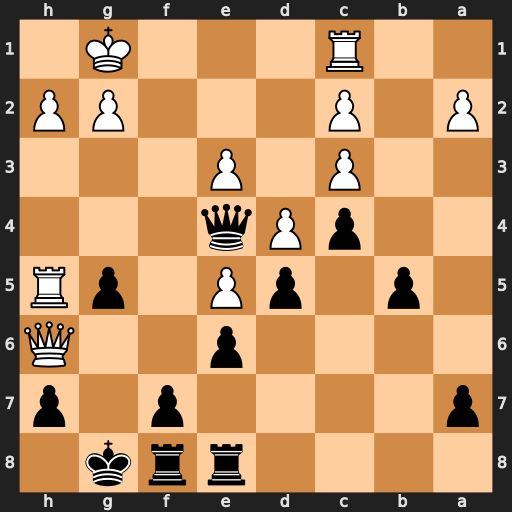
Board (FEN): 4rrk1/p4p1p/4p2Q/1p1pP1pR/2pPq3/2P1P3/P1P3PP/2R3K1
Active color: b
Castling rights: -
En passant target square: -
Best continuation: Qxe3+ Kf1 Qxc1+